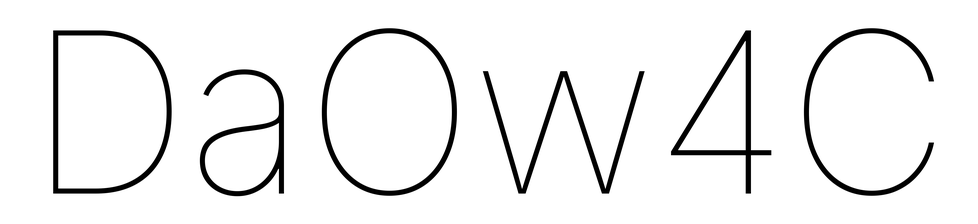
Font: Inter_Thin